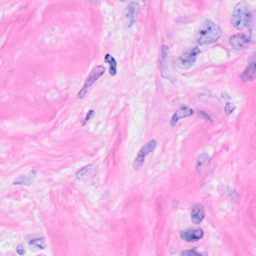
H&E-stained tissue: Breast